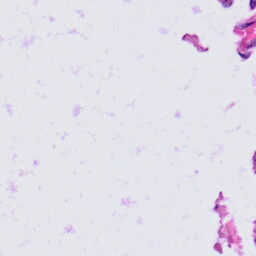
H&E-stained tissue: Prostate